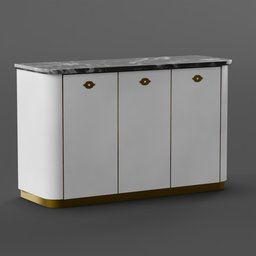
Label: furniture